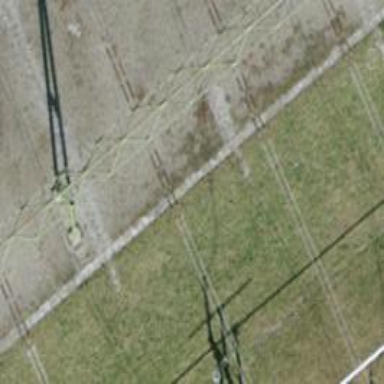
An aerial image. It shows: Bay for power line.